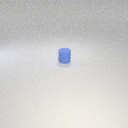
small blue rubber cylinder